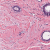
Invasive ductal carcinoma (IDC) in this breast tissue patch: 0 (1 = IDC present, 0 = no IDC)